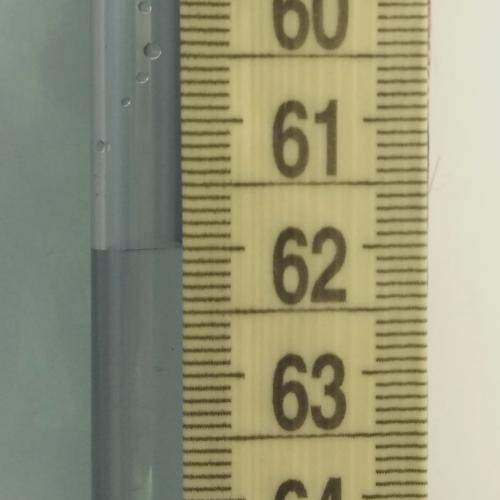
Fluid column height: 62.0 cm